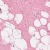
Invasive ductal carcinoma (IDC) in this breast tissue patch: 0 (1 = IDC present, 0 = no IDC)